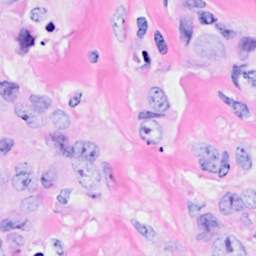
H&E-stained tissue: Breast